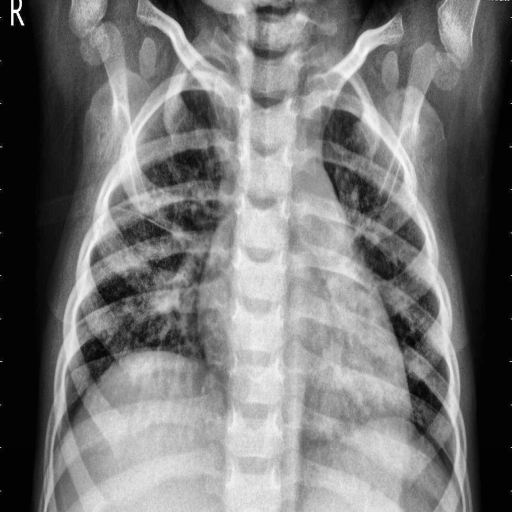
Finding: PNEUMONIA